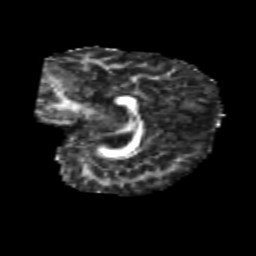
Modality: FA
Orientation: sagittal
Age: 6
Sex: male
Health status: healthy